Aerial crown-view tile of a tropical tree (Barro Colorado Island, Panama), acquired 20240611:
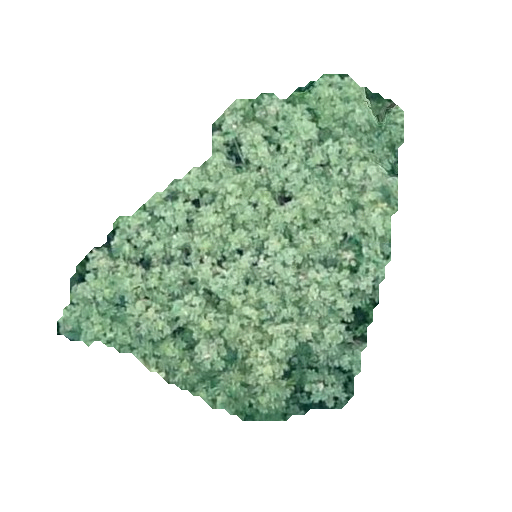
Species: Cecropia insignis
GBIF accepted scientific name: Cecropia insignis
Crown area: 119.731 m²